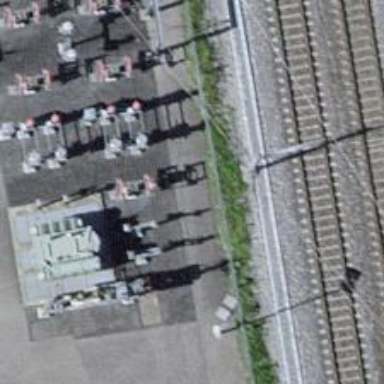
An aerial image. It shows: Endpoint of substation.